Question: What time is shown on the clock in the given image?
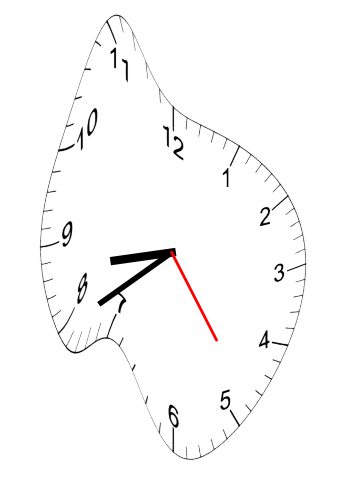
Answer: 08:39:24